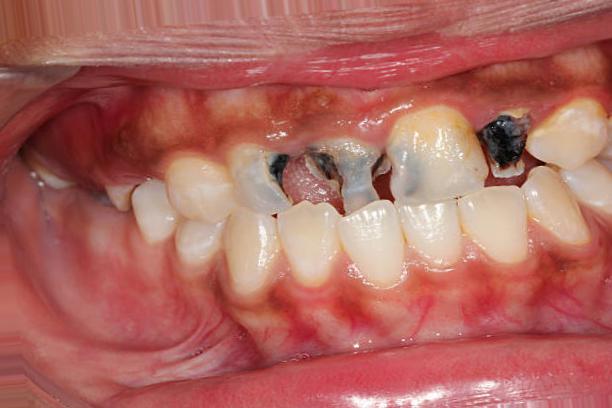
Condition: Caries